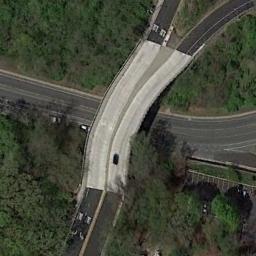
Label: overpass